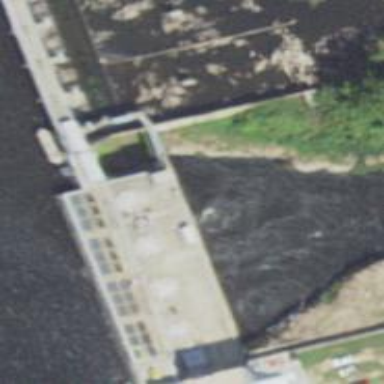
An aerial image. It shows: Hydro power generator using the water-storage method.